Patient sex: F
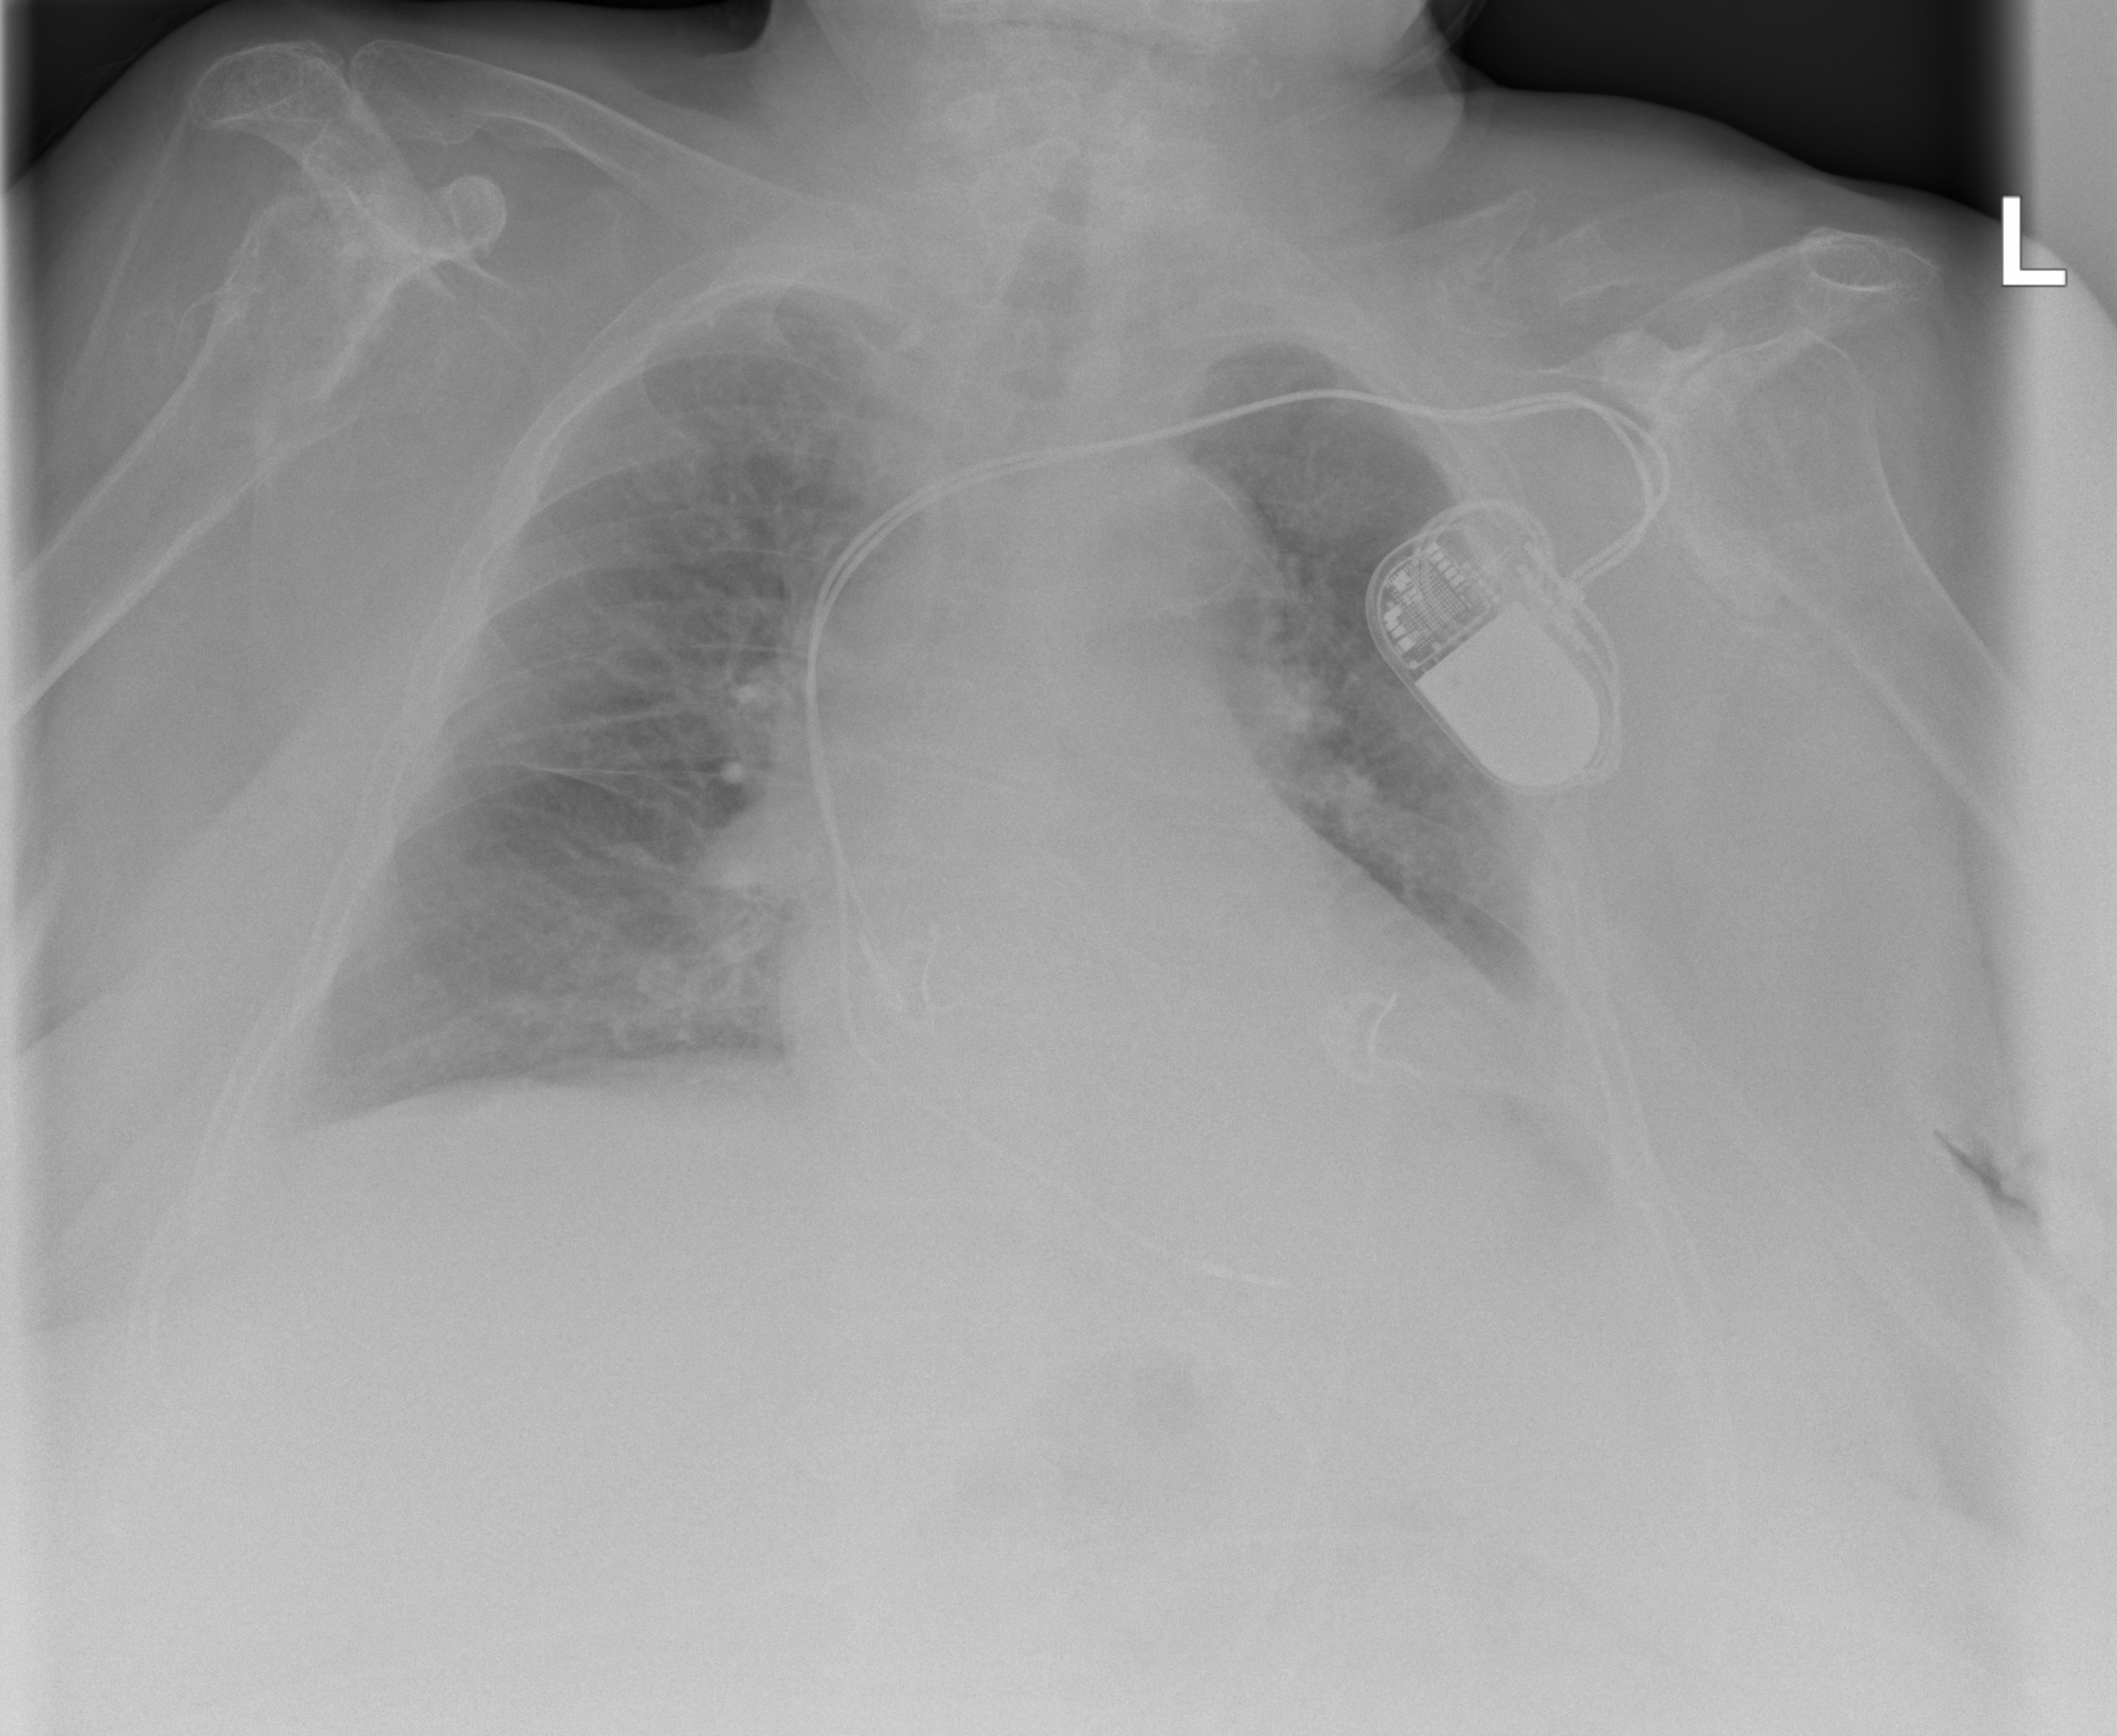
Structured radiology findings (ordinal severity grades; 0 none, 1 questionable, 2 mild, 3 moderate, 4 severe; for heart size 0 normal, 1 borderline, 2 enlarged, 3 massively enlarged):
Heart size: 2
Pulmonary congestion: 0
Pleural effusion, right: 0
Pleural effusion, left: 1
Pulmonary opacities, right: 0
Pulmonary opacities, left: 0
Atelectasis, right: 0
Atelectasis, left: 0